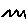
Label: zigzag